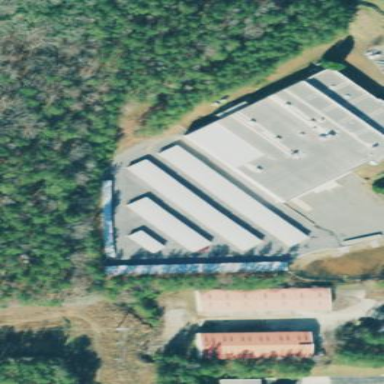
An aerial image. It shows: Warehouse.